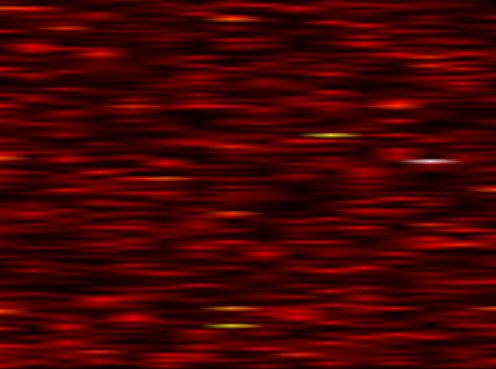
Label: FOFDM